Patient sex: M
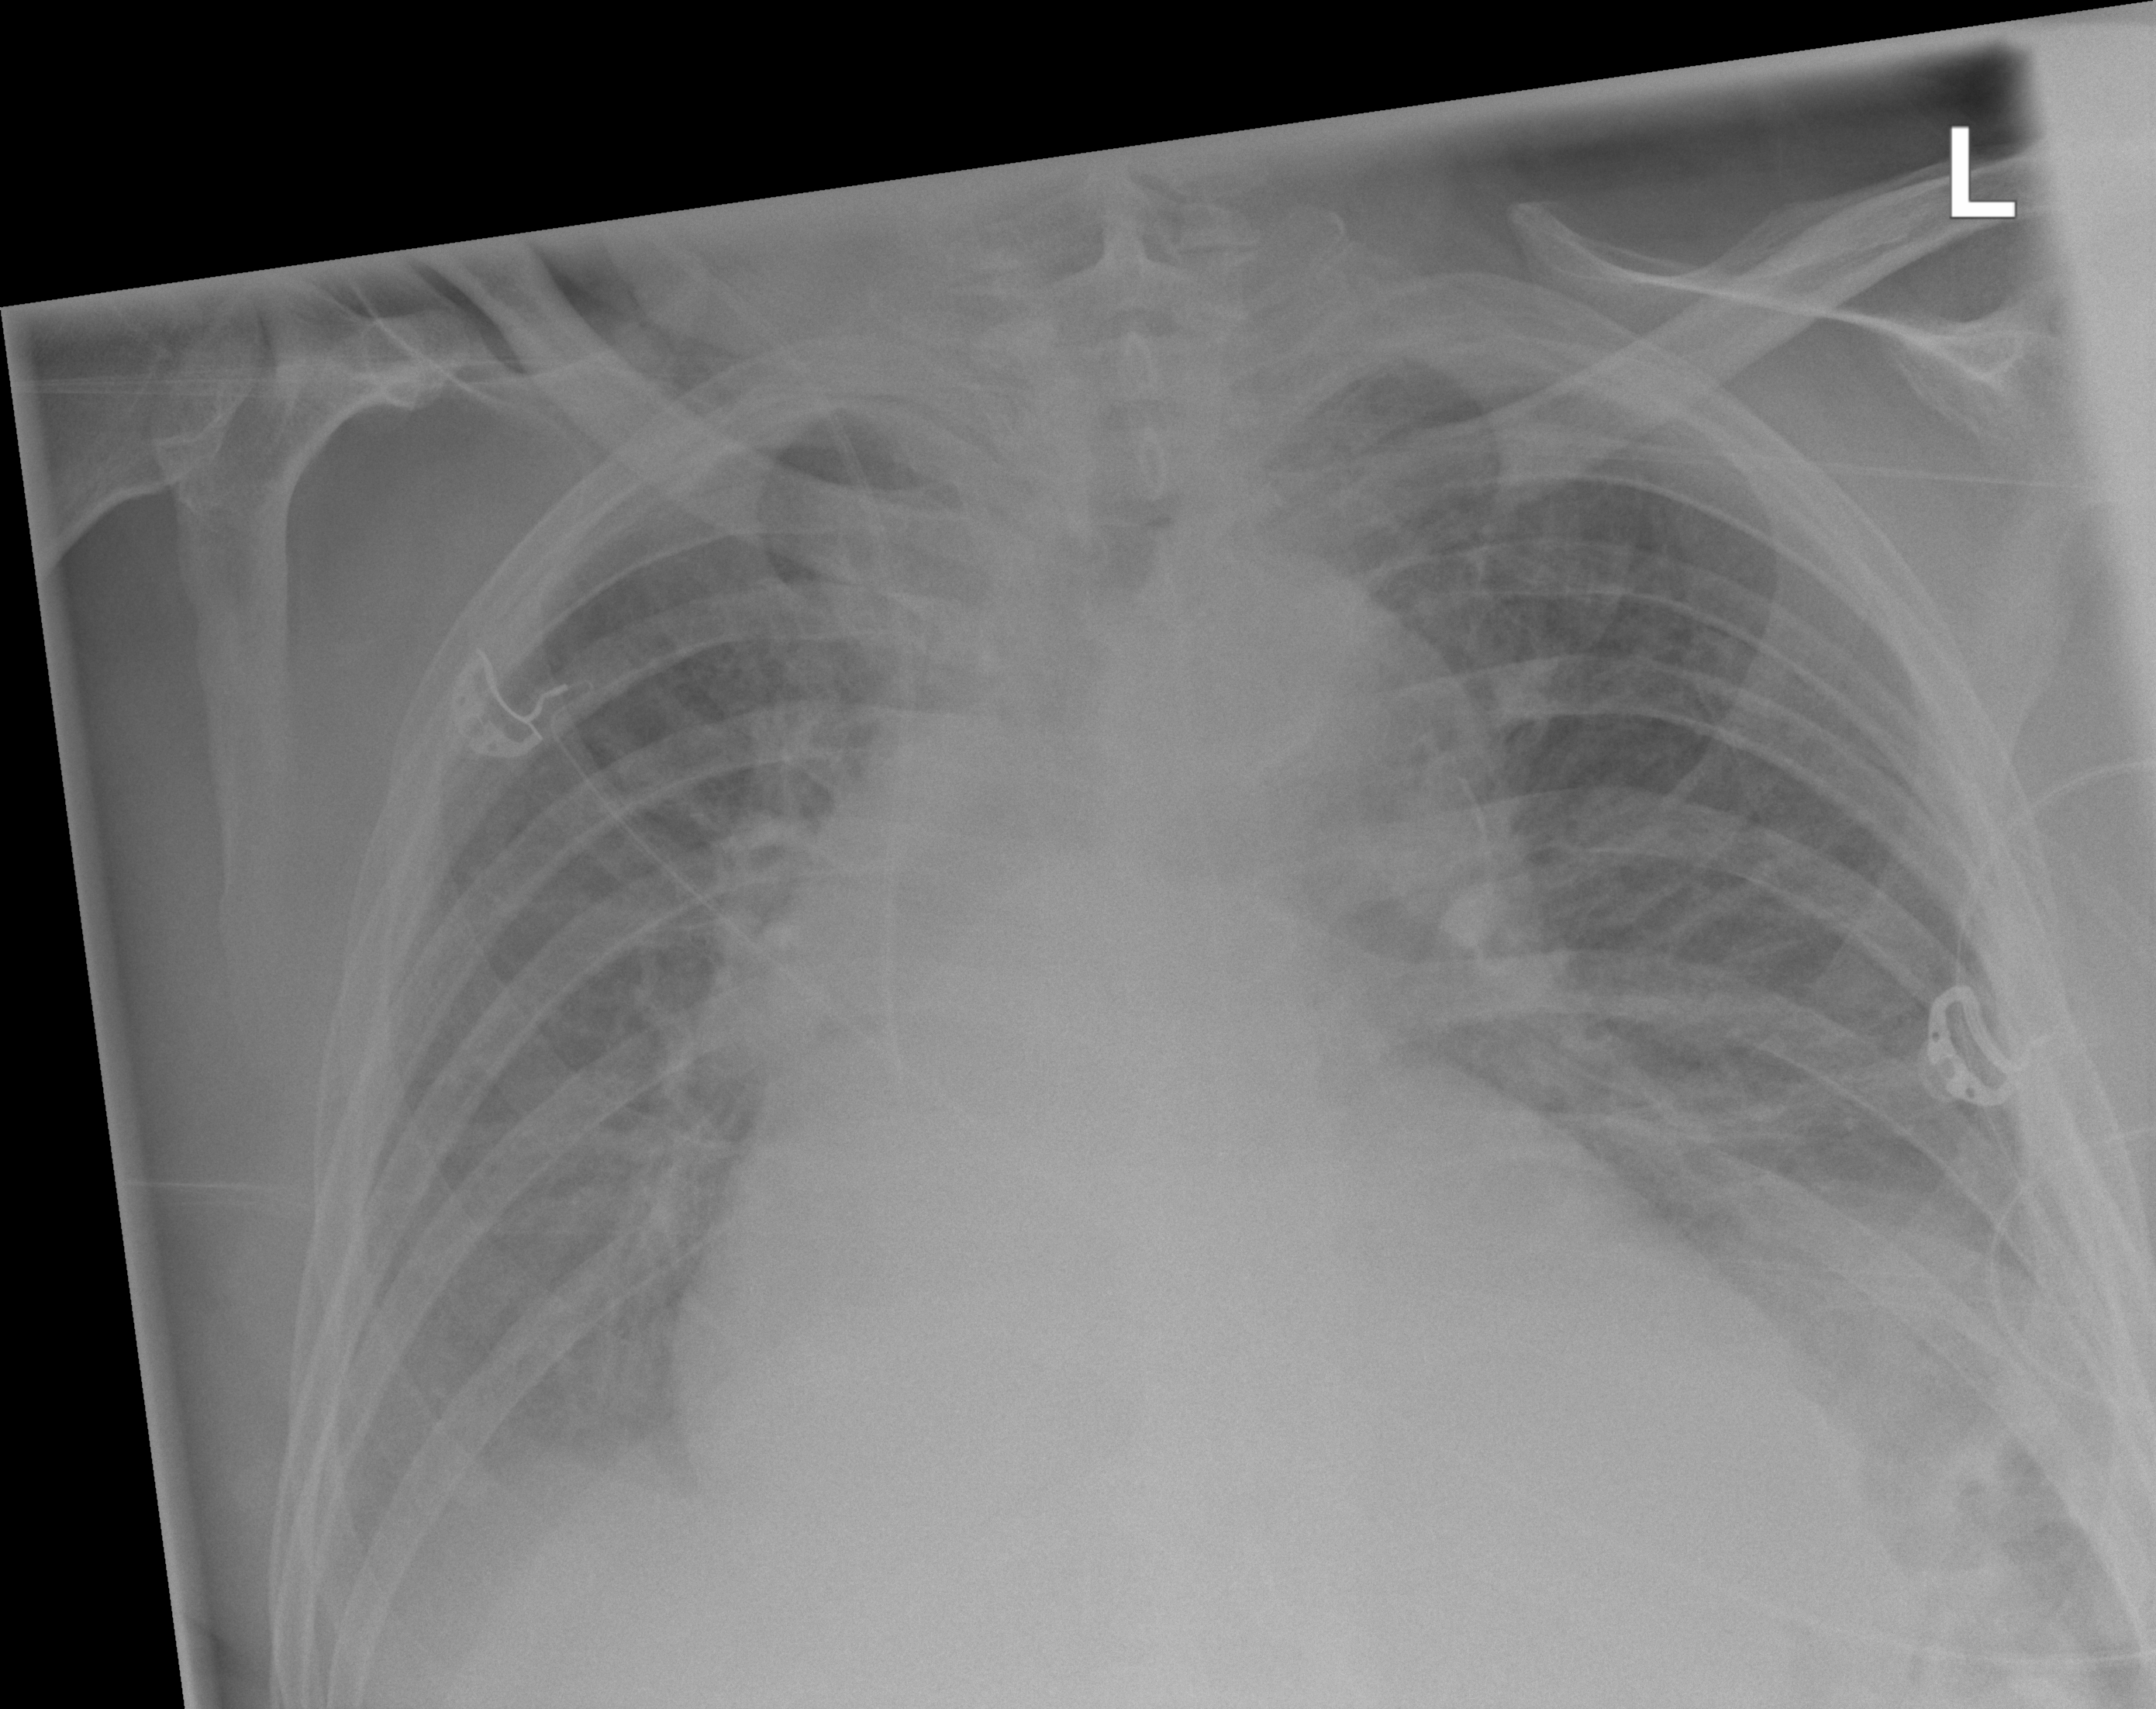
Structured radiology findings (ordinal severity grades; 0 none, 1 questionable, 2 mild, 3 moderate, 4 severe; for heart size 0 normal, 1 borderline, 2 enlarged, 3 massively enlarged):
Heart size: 2
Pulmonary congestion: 2
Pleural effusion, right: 2
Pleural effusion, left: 2
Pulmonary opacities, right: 2
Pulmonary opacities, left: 2
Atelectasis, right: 3
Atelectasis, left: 3